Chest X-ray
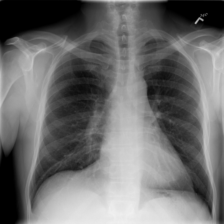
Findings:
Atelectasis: negative
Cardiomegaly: negative
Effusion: negative
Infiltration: negative
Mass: negative
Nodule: negative
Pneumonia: negative
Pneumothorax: negative
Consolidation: negative
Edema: negative
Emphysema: negative
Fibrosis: negative
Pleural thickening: negative
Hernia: negative